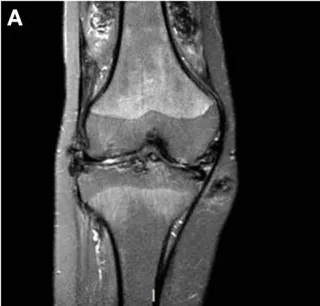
MRI T1 Fat Sat sequences - right knee in coronal plane.
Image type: radiology (mri)